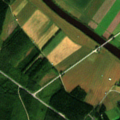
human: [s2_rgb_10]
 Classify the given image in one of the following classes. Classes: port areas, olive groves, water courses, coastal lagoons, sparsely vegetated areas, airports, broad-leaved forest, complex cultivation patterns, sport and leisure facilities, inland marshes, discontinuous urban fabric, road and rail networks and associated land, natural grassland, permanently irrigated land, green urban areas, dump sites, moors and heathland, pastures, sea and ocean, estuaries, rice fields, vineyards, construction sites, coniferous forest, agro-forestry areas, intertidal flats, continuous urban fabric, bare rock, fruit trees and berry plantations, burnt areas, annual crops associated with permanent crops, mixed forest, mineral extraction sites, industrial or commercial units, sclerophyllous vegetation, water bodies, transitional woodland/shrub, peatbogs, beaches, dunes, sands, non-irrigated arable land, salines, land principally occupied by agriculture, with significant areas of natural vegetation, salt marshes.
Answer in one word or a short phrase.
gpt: non-irrigated arable land, coniferous forest, mixed forest, transitional woodland/shrub, water courses